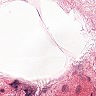
Metastatic tissue present: no